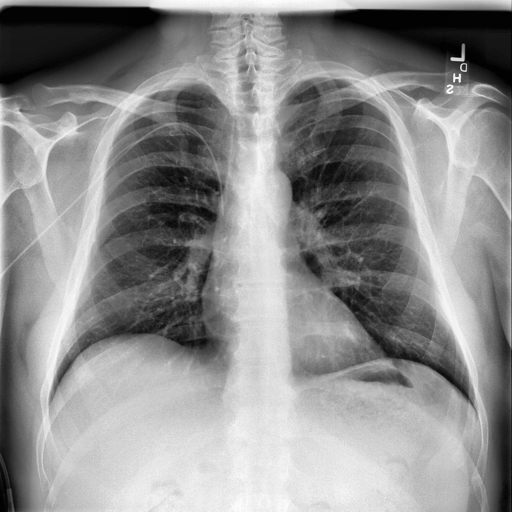
Finding: NORMAL